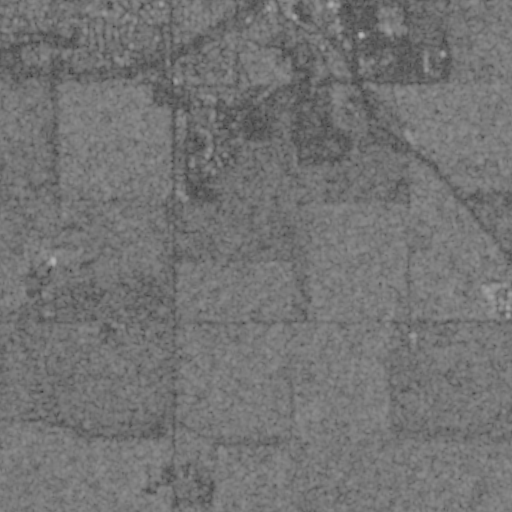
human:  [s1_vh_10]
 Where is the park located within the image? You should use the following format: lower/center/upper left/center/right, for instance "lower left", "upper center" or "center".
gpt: The park is located in the upper left of the image.
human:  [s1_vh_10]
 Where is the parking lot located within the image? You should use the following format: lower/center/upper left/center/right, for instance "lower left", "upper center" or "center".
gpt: The parking lot is located in the upper right of the image.
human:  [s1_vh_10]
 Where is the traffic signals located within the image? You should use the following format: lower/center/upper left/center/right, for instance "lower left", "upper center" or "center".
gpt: The traffic signals is located in the upper right of the image.
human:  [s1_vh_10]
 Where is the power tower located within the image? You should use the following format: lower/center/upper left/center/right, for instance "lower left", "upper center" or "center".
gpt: There is no power tower in the image.

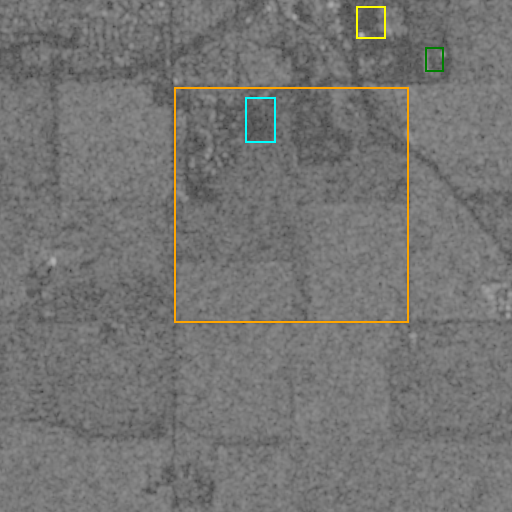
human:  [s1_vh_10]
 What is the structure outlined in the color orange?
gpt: The structure outlined in orange is a crop field.
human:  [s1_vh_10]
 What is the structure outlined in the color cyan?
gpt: The structure outlined in cyan is a park.
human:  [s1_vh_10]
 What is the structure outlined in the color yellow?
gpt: The structure outlined in yellow is a parking lot.
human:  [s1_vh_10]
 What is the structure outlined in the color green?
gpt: The structure outlined in green is a building.
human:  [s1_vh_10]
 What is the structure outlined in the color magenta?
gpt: There is no magenta outline.